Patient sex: F
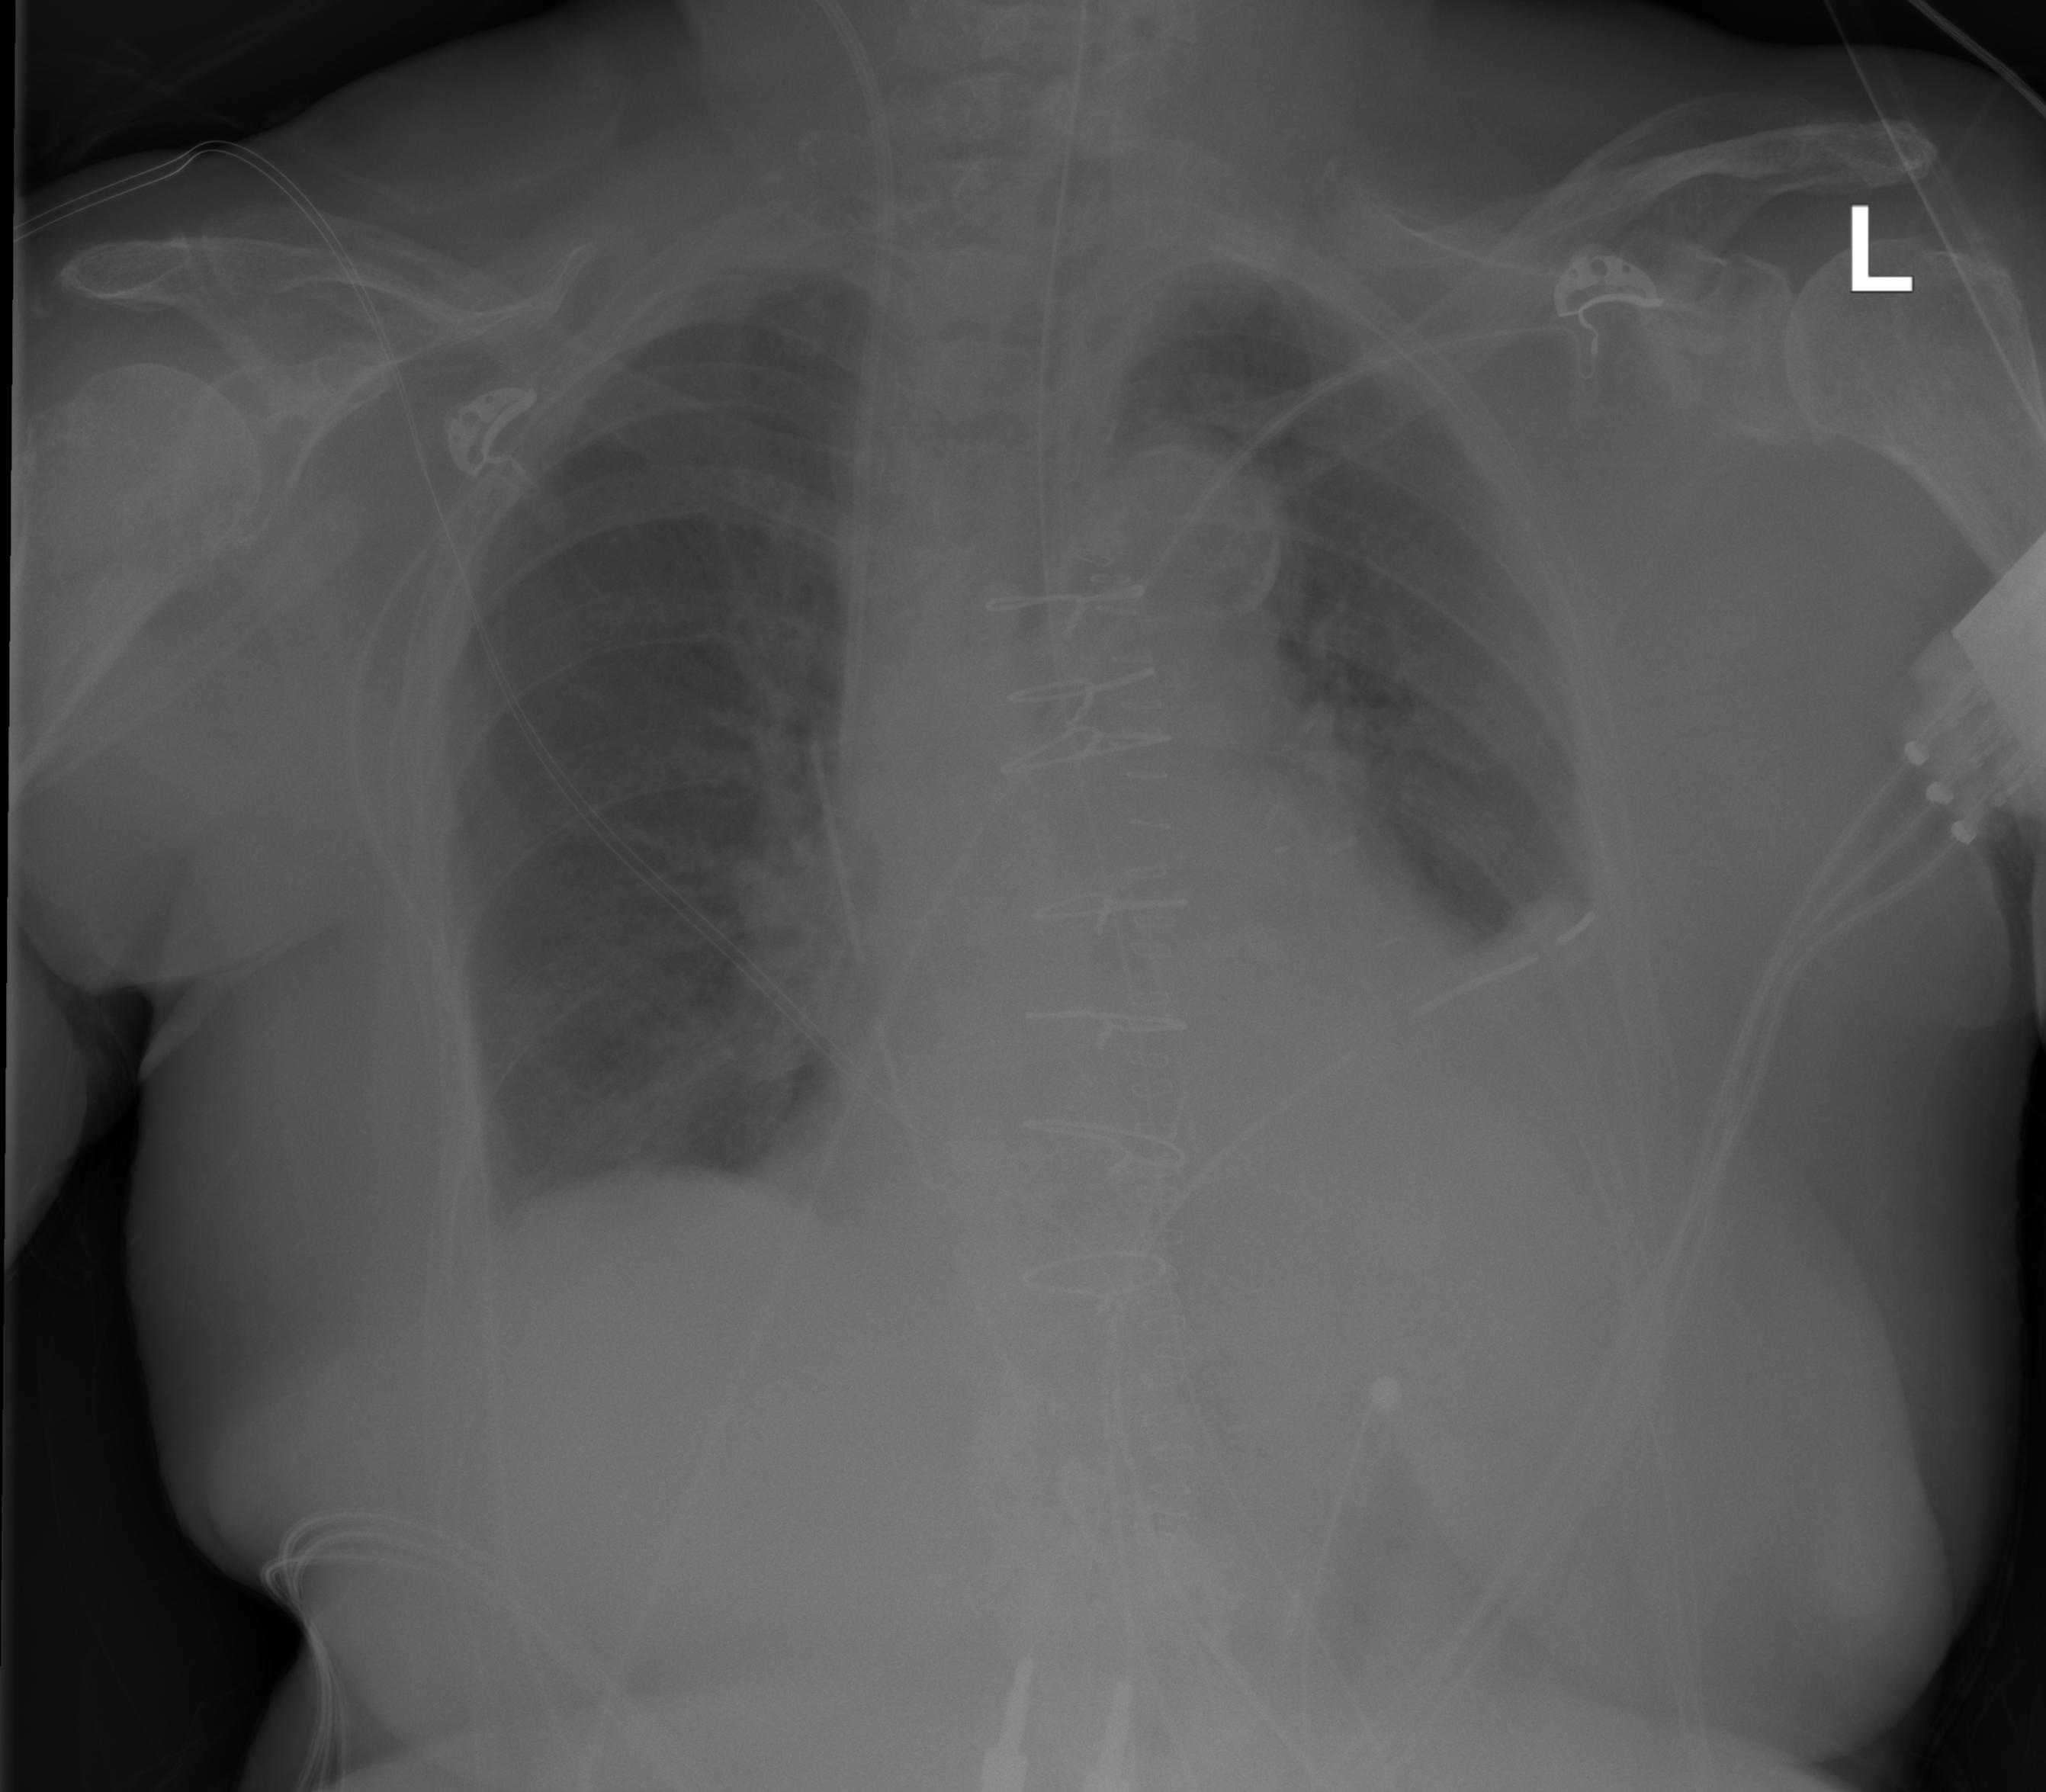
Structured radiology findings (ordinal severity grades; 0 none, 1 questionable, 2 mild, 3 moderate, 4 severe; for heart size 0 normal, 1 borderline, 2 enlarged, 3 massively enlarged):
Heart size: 2
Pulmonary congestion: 2
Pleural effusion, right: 0
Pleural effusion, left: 2
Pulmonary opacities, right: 0
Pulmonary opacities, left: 0
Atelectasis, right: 2
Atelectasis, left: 2